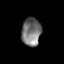
Tissue: lung
Cell type: Epithelial cells
Senescence score: 0.2393
Nuclear area (px): 532
Mean DAPI intensity: 116.485